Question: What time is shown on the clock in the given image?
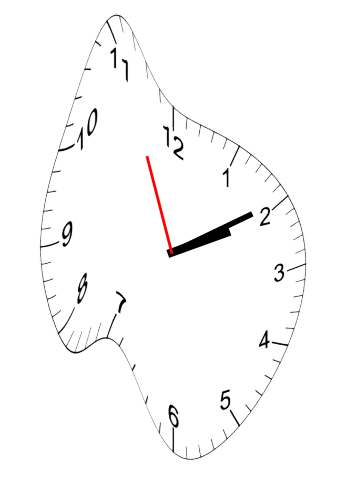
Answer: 02:09:56